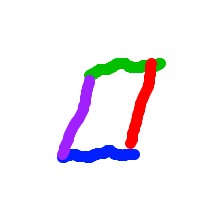
Shape: parallelogram